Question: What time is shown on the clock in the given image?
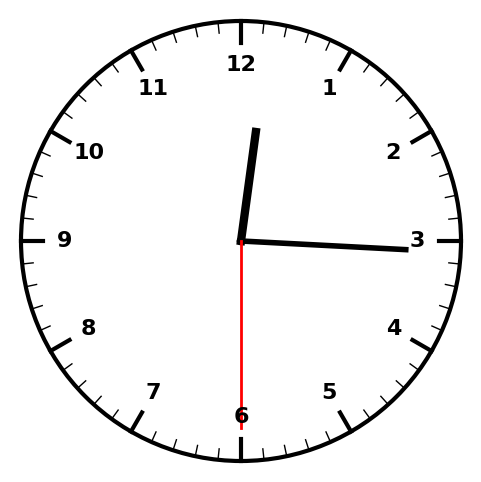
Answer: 12:15:30